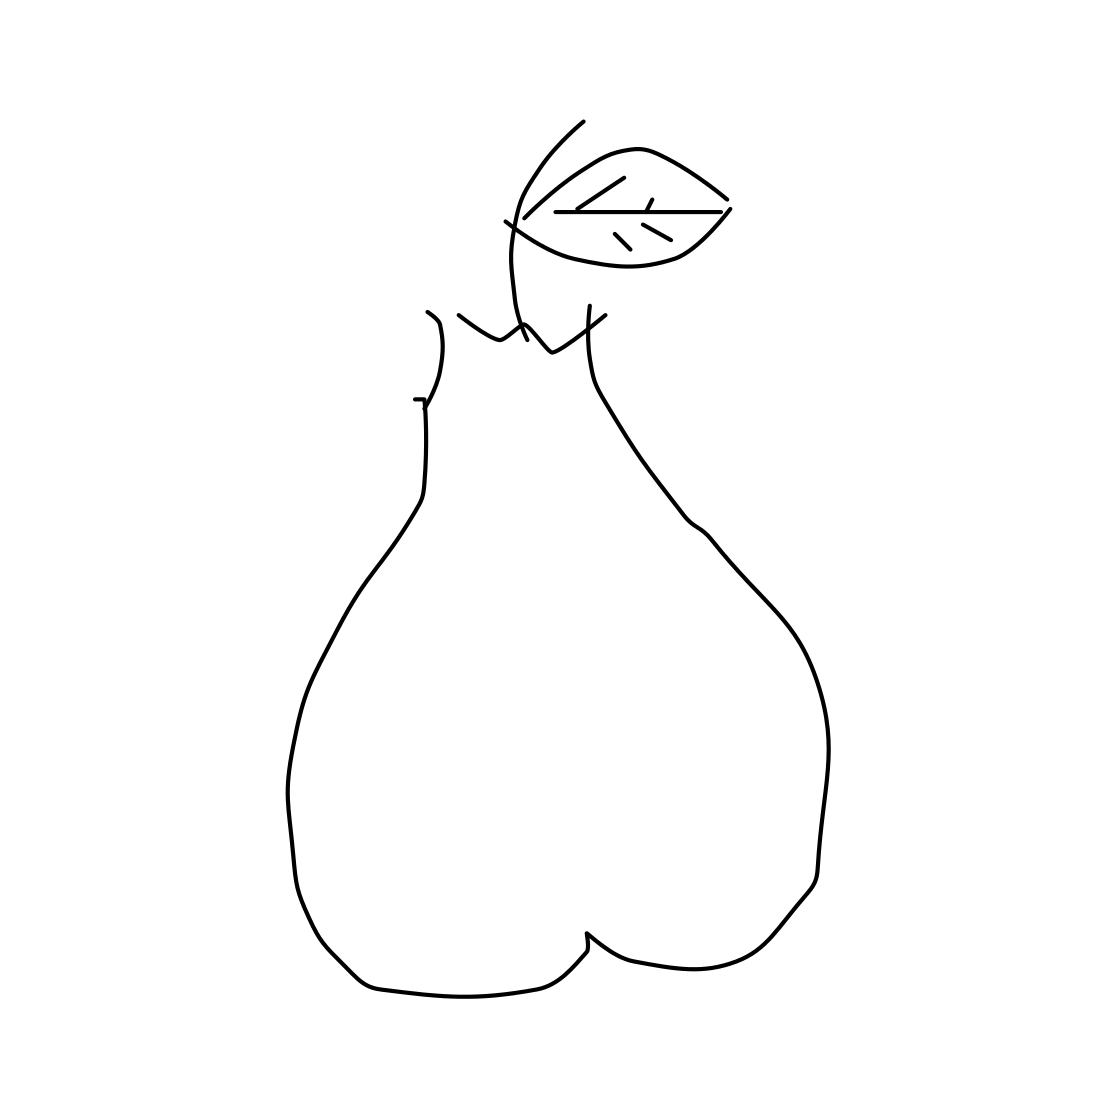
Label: pear